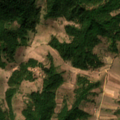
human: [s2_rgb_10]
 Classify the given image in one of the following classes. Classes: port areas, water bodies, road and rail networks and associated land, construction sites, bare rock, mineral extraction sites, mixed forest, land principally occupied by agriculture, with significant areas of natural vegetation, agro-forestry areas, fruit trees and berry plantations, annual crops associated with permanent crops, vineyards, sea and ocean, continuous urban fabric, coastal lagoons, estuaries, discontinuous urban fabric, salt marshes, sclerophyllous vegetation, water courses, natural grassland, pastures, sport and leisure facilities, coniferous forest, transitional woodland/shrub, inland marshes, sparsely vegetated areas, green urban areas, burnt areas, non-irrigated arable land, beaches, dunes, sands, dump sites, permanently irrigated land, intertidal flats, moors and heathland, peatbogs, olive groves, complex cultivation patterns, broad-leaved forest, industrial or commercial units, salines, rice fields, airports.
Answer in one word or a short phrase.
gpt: complex cultivation patterns, land principally occupied by agriculture, with significant areas of natural vegetation, broad-leaved forest